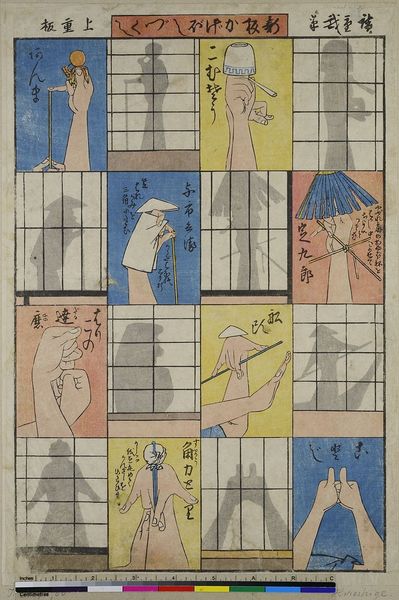
Titel: Neuauflage Schatten(bilder) mit der Hand machen
Künstler: Utagawa Hiroshige
Standort: Hamburg
Institution: Museum für Kunst und Gewerbe Hamburg
Schlagwörter: hand, schatten, arm, holzschnitt, druckgraphik, druckgrafik, schattenspiel, zeit, farbholzschnitt, edo, reproduktionen, druckerzeugnisse, schattentheater